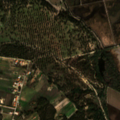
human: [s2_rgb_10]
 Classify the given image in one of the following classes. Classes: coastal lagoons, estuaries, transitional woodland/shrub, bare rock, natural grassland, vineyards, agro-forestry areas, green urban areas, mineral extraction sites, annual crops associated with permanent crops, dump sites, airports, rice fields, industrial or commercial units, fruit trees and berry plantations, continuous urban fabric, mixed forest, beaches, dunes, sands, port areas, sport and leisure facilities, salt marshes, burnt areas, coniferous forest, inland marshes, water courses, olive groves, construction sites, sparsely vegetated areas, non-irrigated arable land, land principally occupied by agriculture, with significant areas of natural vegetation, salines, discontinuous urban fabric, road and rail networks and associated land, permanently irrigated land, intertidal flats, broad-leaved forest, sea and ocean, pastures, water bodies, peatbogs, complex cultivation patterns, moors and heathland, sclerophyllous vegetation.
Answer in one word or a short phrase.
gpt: rice fields, complex cultivation patterns, agro-forestry areas, mixed forest